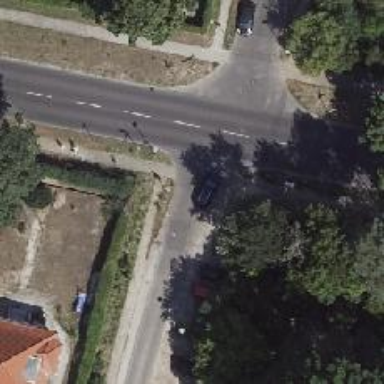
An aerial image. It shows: Road with "give way" sign.